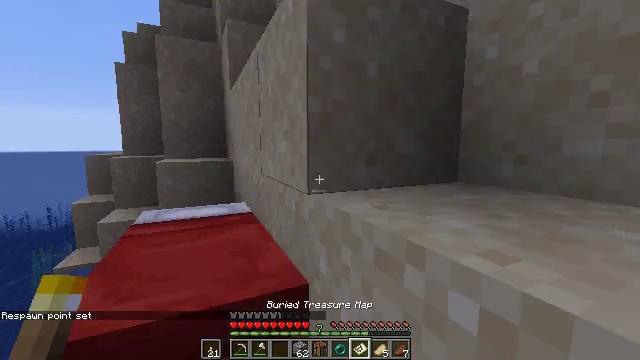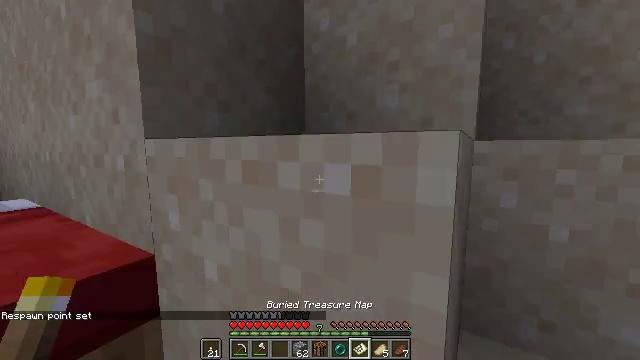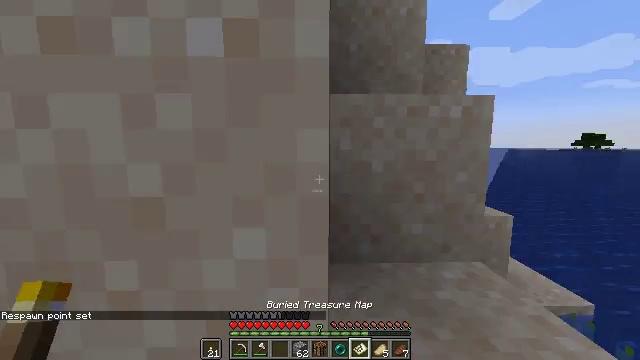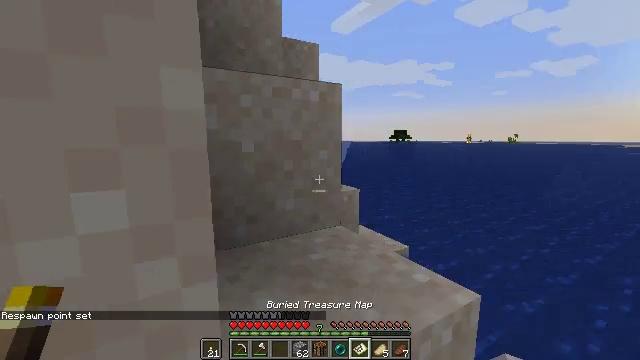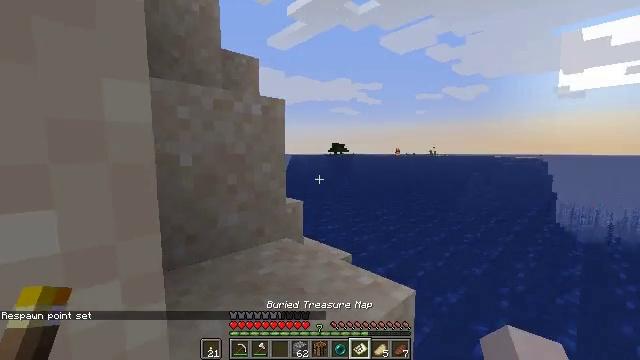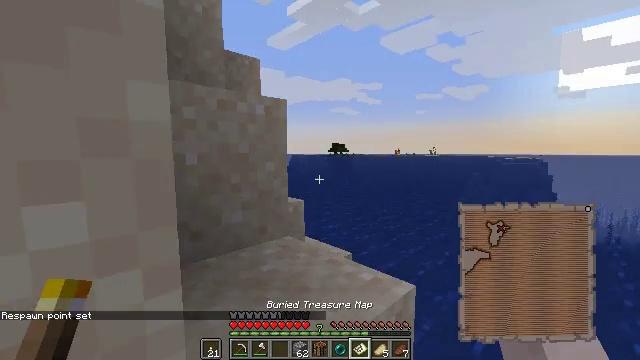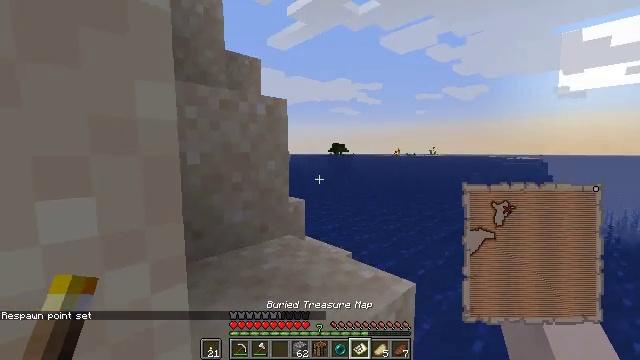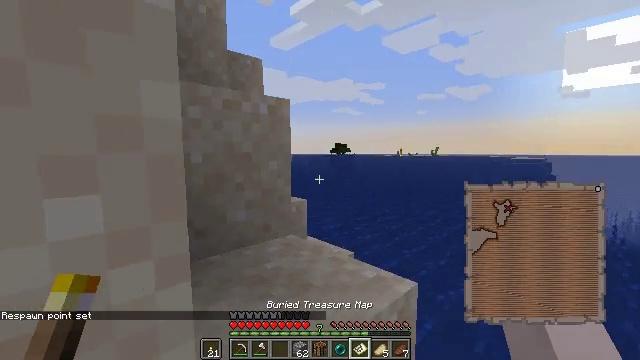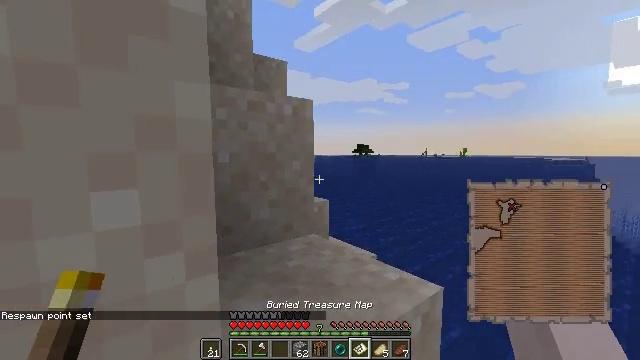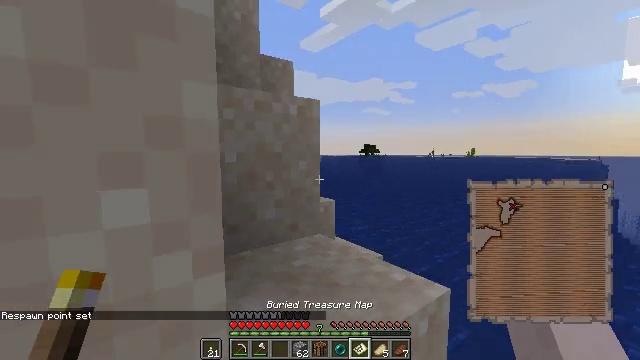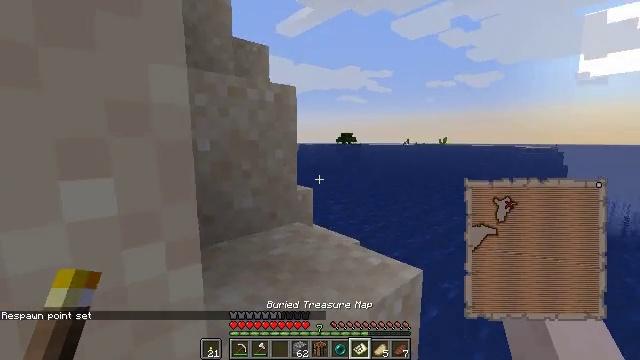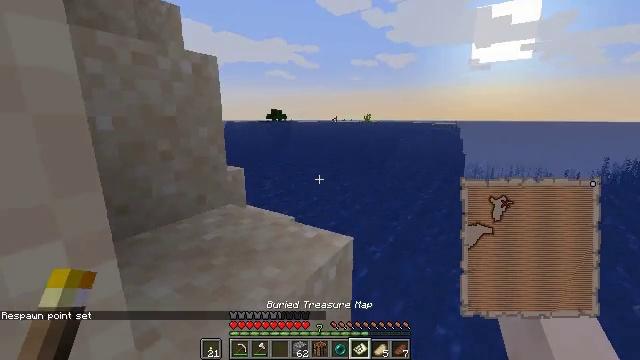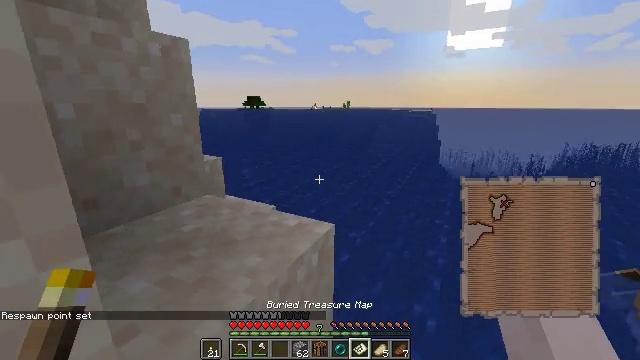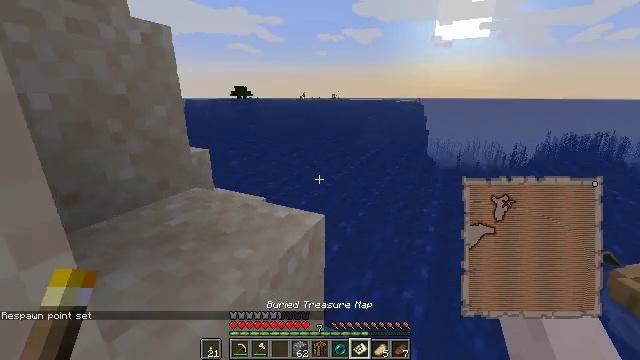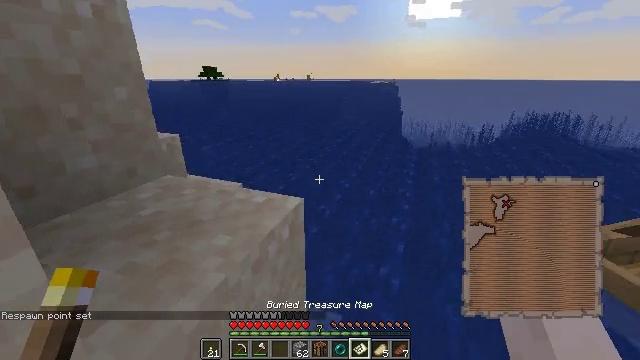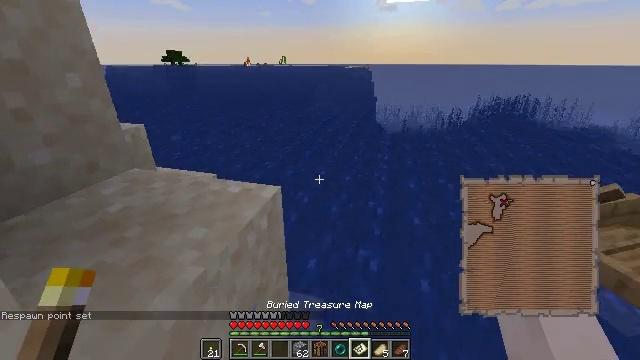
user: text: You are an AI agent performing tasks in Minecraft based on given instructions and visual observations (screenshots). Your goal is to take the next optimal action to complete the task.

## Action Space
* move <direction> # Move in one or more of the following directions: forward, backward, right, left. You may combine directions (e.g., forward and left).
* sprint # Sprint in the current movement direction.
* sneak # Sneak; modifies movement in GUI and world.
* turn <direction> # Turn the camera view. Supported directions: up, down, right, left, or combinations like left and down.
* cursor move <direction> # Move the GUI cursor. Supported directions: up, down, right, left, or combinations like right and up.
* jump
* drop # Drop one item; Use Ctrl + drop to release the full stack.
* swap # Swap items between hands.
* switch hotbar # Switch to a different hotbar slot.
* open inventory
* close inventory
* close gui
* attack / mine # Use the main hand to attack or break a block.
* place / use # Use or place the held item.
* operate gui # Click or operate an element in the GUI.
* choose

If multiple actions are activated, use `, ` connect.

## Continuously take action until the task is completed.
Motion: motion action
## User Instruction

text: Mine the red bed from the ground.
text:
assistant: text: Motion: turn right
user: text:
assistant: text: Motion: turn right
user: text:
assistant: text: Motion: turn right and down
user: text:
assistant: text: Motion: turn right and up
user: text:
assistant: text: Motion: no_op
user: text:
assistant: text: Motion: no_op
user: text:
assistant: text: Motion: no_op
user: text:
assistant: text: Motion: turn left
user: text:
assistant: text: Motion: turn left
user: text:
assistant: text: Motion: turn right and down
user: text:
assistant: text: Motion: turn right and down
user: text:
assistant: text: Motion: turn right and down
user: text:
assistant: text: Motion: turn right and down
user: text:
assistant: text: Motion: turn right and down
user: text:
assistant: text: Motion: turn right and down
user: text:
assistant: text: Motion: turn right and down
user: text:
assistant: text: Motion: turn right and down
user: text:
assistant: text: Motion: turn right and down
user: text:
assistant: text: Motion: turn right and down
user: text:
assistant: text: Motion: turn right and down
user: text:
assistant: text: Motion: no_op
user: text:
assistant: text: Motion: turn right
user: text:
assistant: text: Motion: turn right and up
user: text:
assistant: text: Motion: turn right and up
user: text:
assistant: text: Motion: turn right and up
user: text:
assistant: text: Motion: turn right and up
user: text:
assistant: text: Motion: no_op
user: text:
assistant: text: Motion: turn right and up
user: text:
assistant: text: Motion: turn right and up
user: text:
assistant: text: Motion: turn right and up